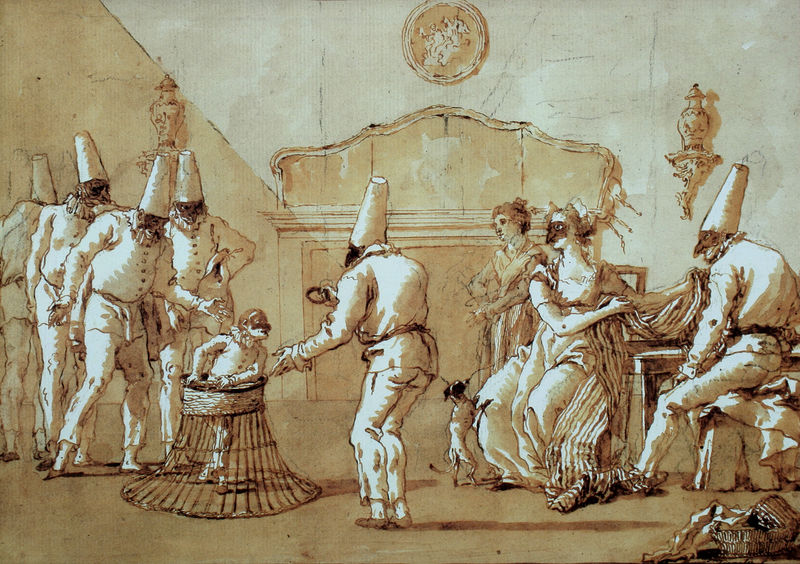
Titel: Pulcinella lernt das Laufen
Künstler: Giovanni Domenico Tiepolo
Standort: London
Institution: Sir Brinsley Ford
Schlagwörter: gemälde, gruppe, mann, schatten, weiß, aquarell, frauen, menschen, sitzen, braun, damen, frankreich, frau, grau, hut, hüte, kleid, kleider, lampe, licht, männer, rücken, schwarz, stuhl, szene, tisch, zeichnung, zimmer, dame, gürtel, hund, tuch, ball, beige, gesellschaft, haube, herren, rock, anzüge, bärte, mützen, augen, kleidung, mensch, sockel, bild, innenraum, tücher, gewänder, kind, aufführung, bühne, theater, kamin, tondo, affe, vase, hündchen, kaminsims, schnabel, italien, hosen, graphik, sepia, kissen, verkleidung, gestreift, streifen, korb, vasen, junge, knöpfe, ring, foto, fotografie, spiel, tusche, maske, narr, medaillon, clown, jacken, malen, sims, reif, korsett, höfisch, konsole, männder, zwerg, medaille, pokal, umbra, karneval, krinoline, harlekin, gouache, maskenball, masken, gnom, tiepolo, laufstall, clowns, piero, halekin, pierot, pantalone, commedia, commedia del arte, carneval, krasuen, maskierung, policinella, talienisch, gouche, kommödie, commedia del'arte, frauen masken, maske tisch